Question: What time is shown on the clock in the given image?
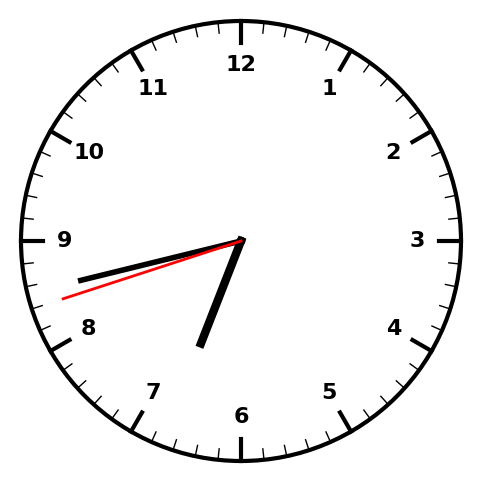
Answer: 06:42:42